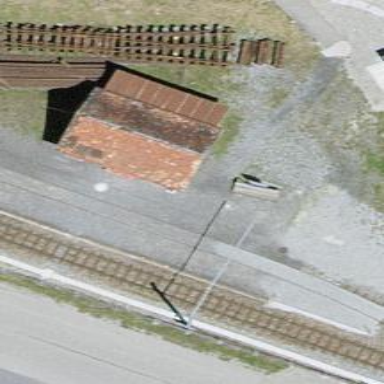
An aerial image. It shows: Narrow gauge railway siding with one track. The railway line is electrified with contact line.